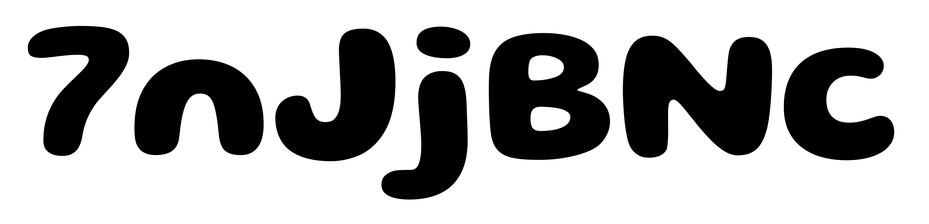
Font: Gluten_Bold